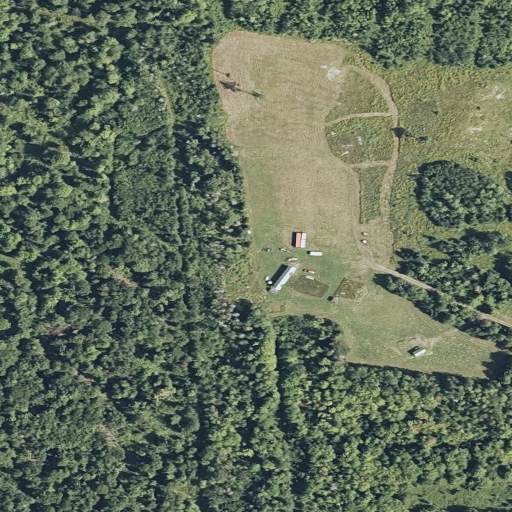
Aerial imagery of mountain in Maine named Spring Hill containing mixed forest, deciduous forest, grassland, shrub, and open development